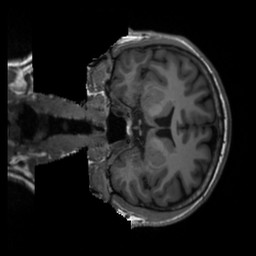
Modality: T1w
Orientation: coronal
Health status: healthy
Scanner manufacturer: siemens
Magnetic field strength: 3 T
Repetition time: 2.3 s
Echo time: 0.00207 s